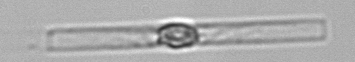
Label: Dactyliosolen_blavyanus